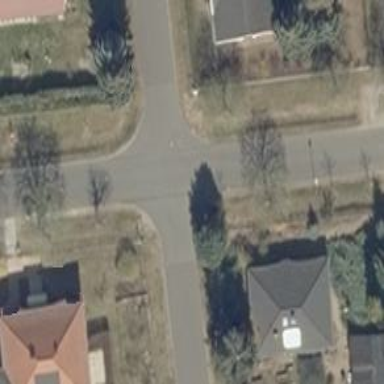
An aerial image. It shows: Smooth asphalt road in residential area.